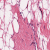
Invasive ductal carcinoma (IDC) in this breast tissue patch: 0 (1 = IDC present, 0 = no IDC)